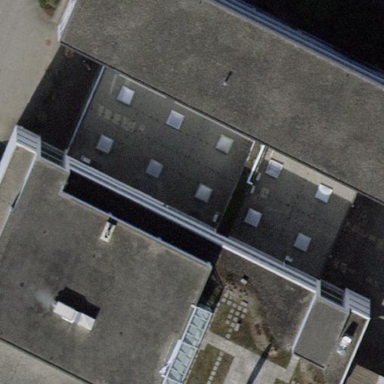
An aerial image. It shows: Commercial building.